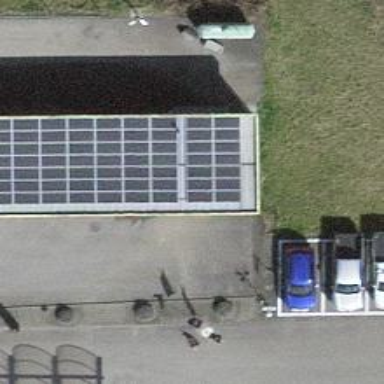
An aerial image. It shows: Solar power generator.